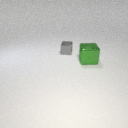
small gray metal cube to the left of large green metal cube